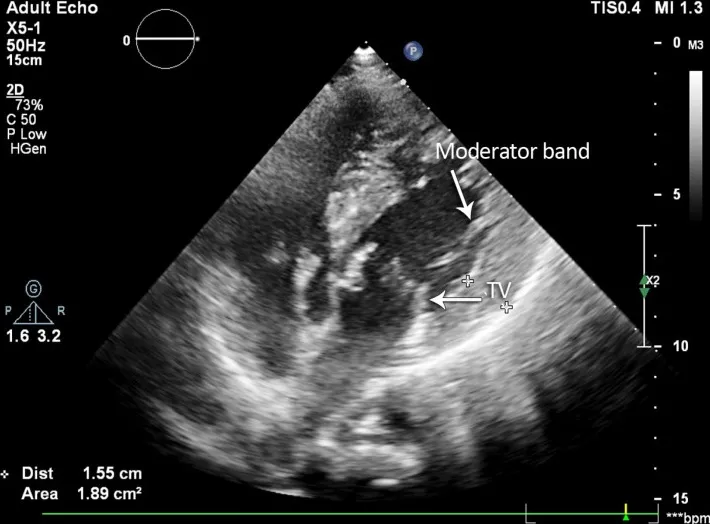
Two-dimensional 4-chamber view in transthoracic echocardiography, showing that the tricuspid valve (TV) is inserted close to the apex when compared with the mitral valve. Additionally, a markedly hypertrophic moderator band is seen in the left-sided ventricle.
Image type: radiology (ultrasound)